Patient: sex M, age 75
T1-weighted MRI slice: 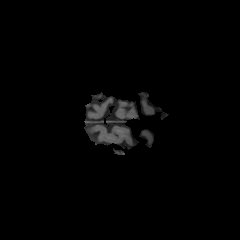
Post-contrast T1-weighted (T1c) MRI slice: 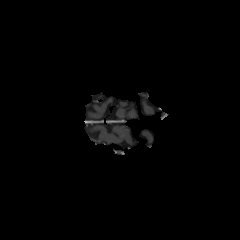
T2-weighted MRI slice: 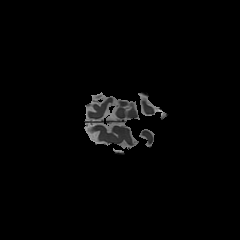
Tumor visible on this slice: no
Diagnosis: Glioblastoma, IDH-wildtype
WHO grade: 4